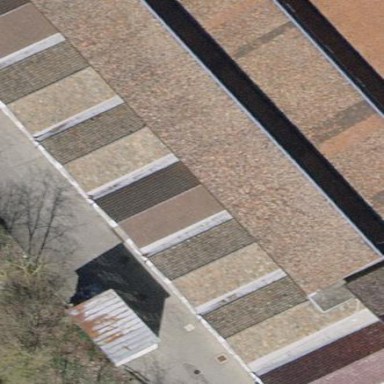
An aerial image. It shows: Industrial building with rosy brown sawtooth roof made of roof tiles.